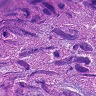
Metastatic tissue present: yes